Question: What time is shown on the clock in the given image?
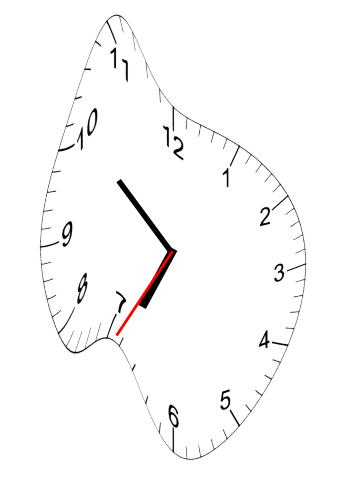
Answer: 06:51:35